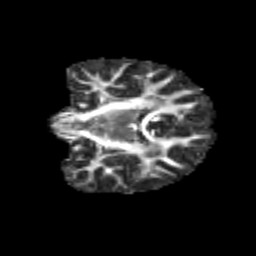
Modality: FA
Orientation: coronal
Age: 11
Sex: female
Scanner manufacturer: siemens
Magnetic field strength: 3 T
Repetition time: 3.8 s
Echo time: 0.07 s